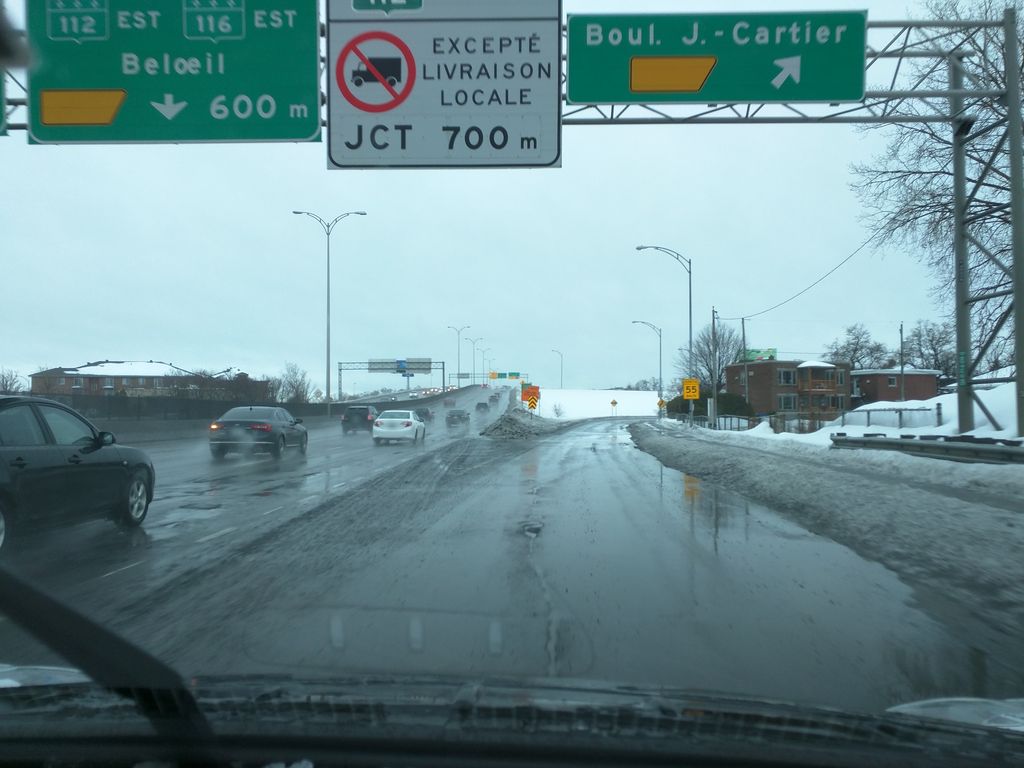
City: montreal